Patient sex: M
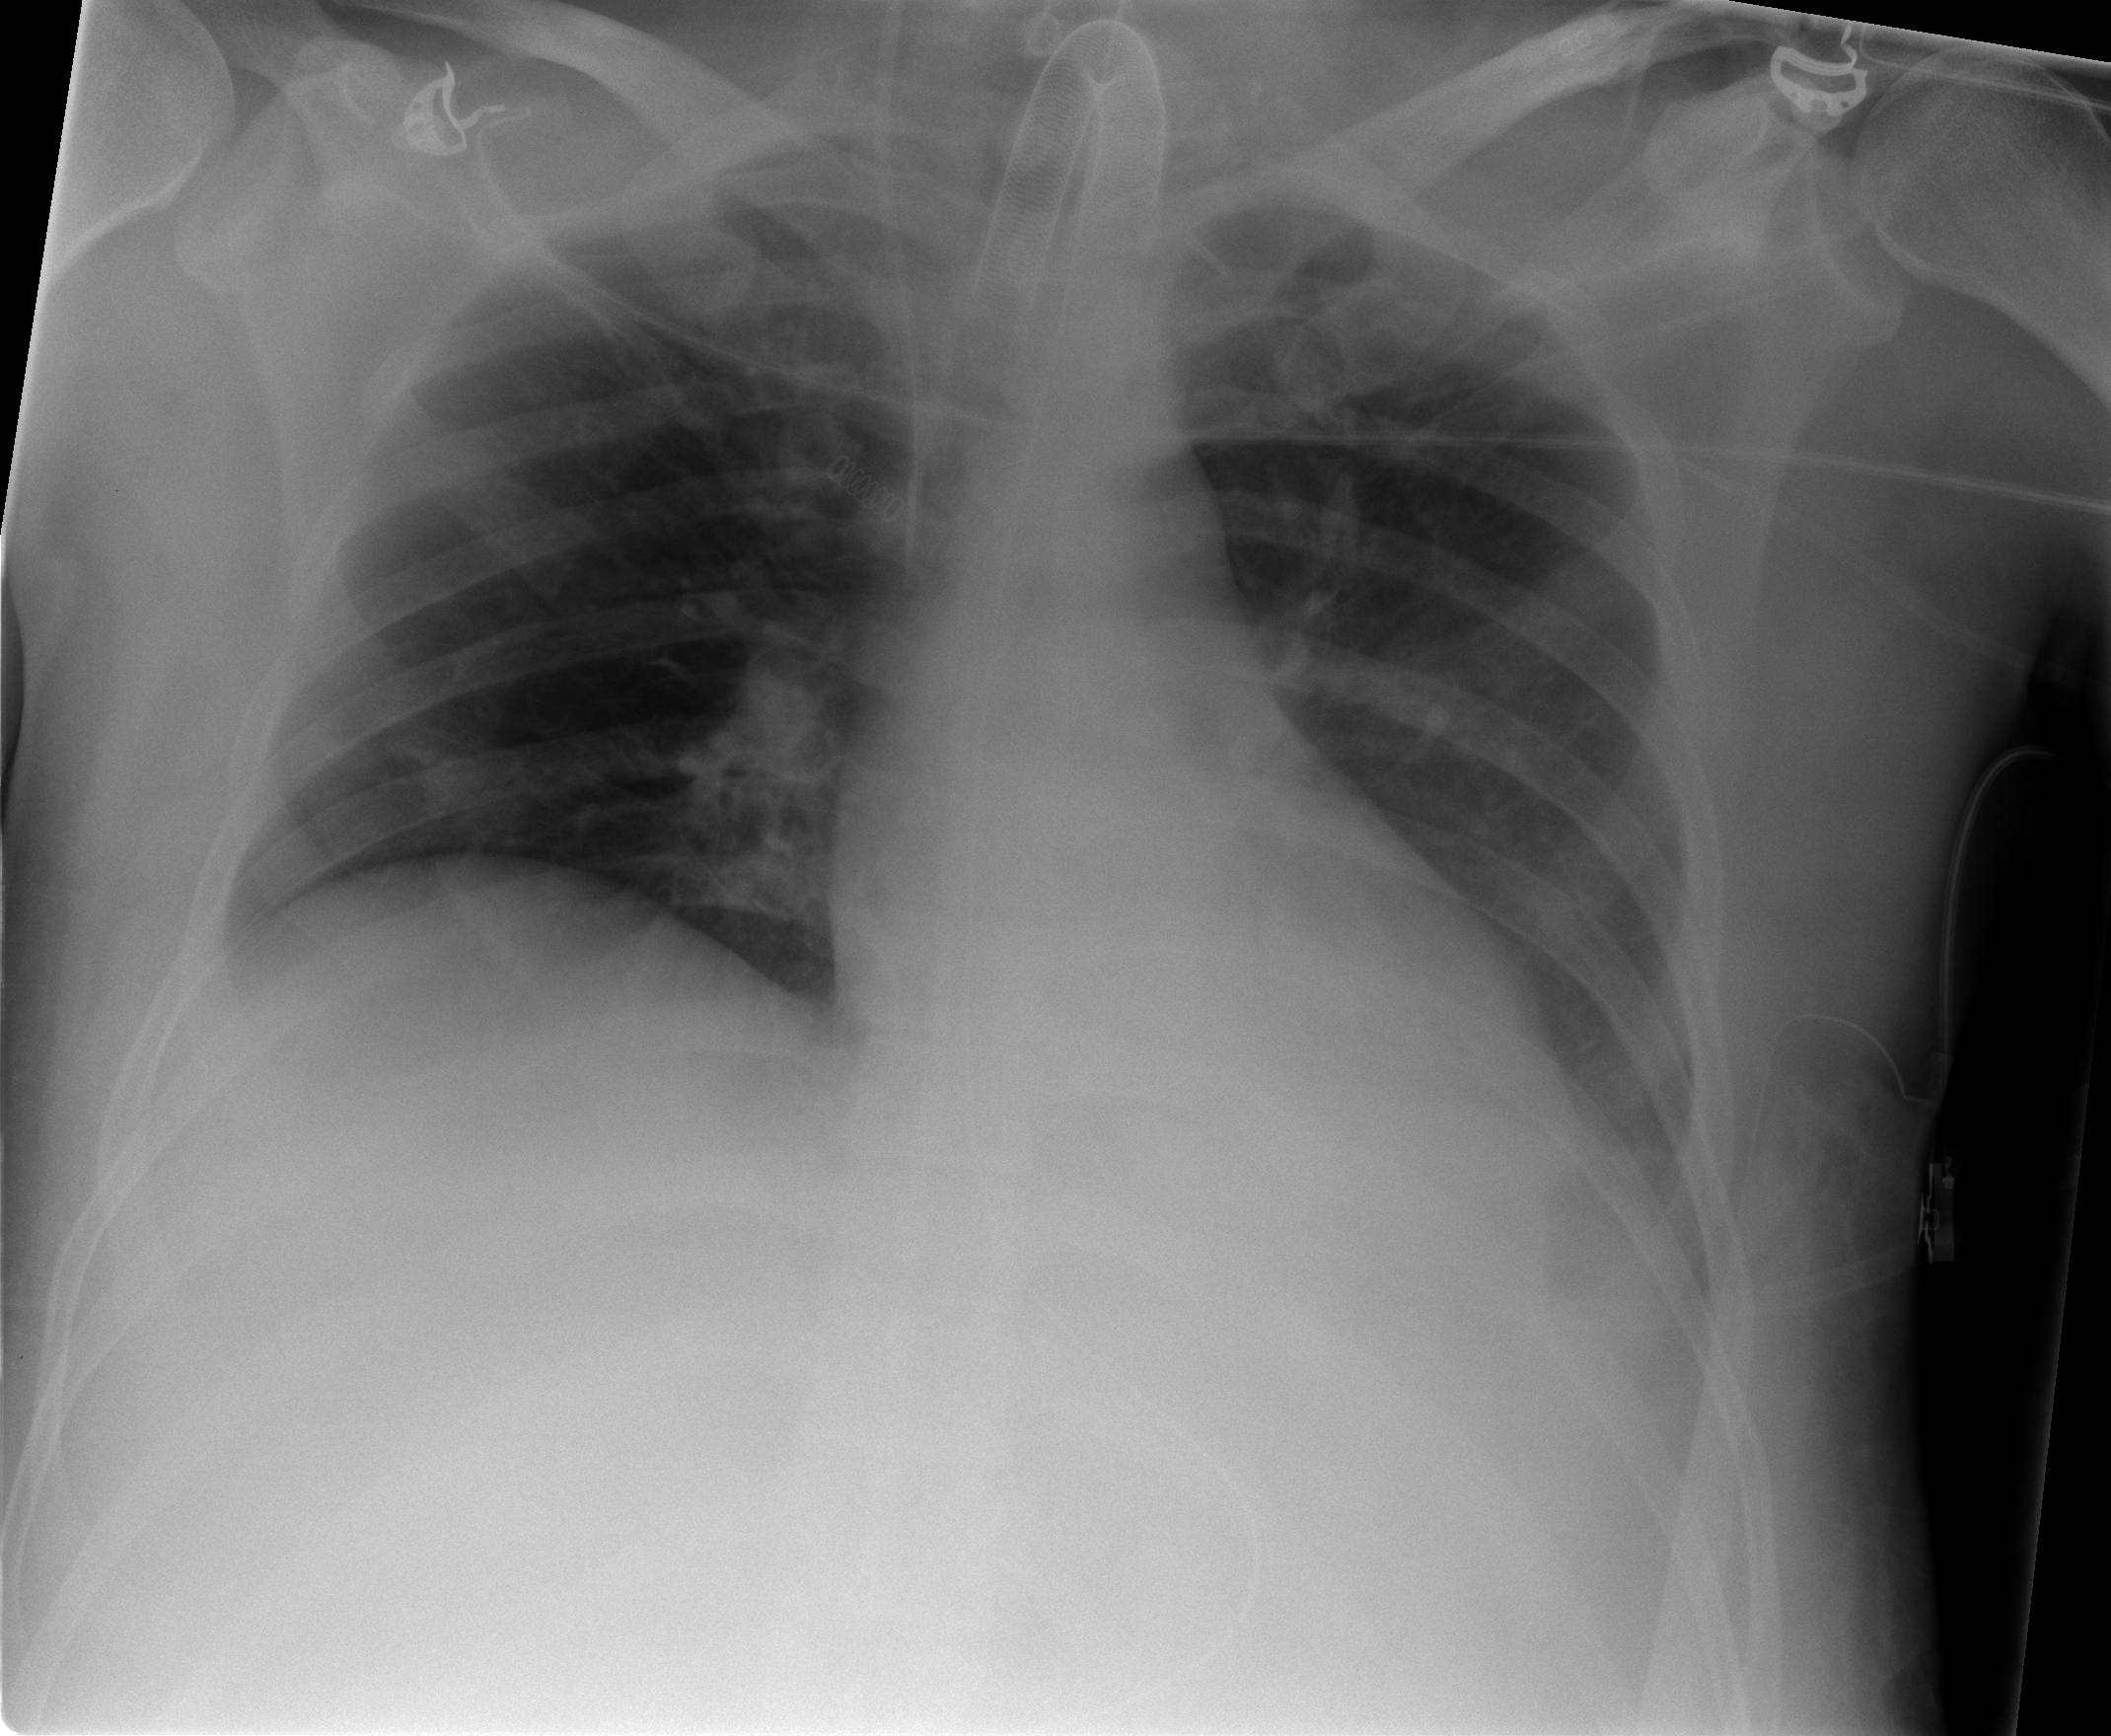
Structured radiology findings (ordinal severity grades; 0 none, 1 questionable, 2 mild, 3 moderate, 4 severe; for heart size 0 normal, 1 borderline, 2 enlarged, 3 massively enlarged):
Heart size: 0
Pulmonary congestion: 0
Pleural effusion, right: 0
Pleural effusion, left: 2
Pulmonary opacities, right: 1
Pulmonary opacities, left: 0
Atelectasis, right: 0
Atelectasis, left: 2